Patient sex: M
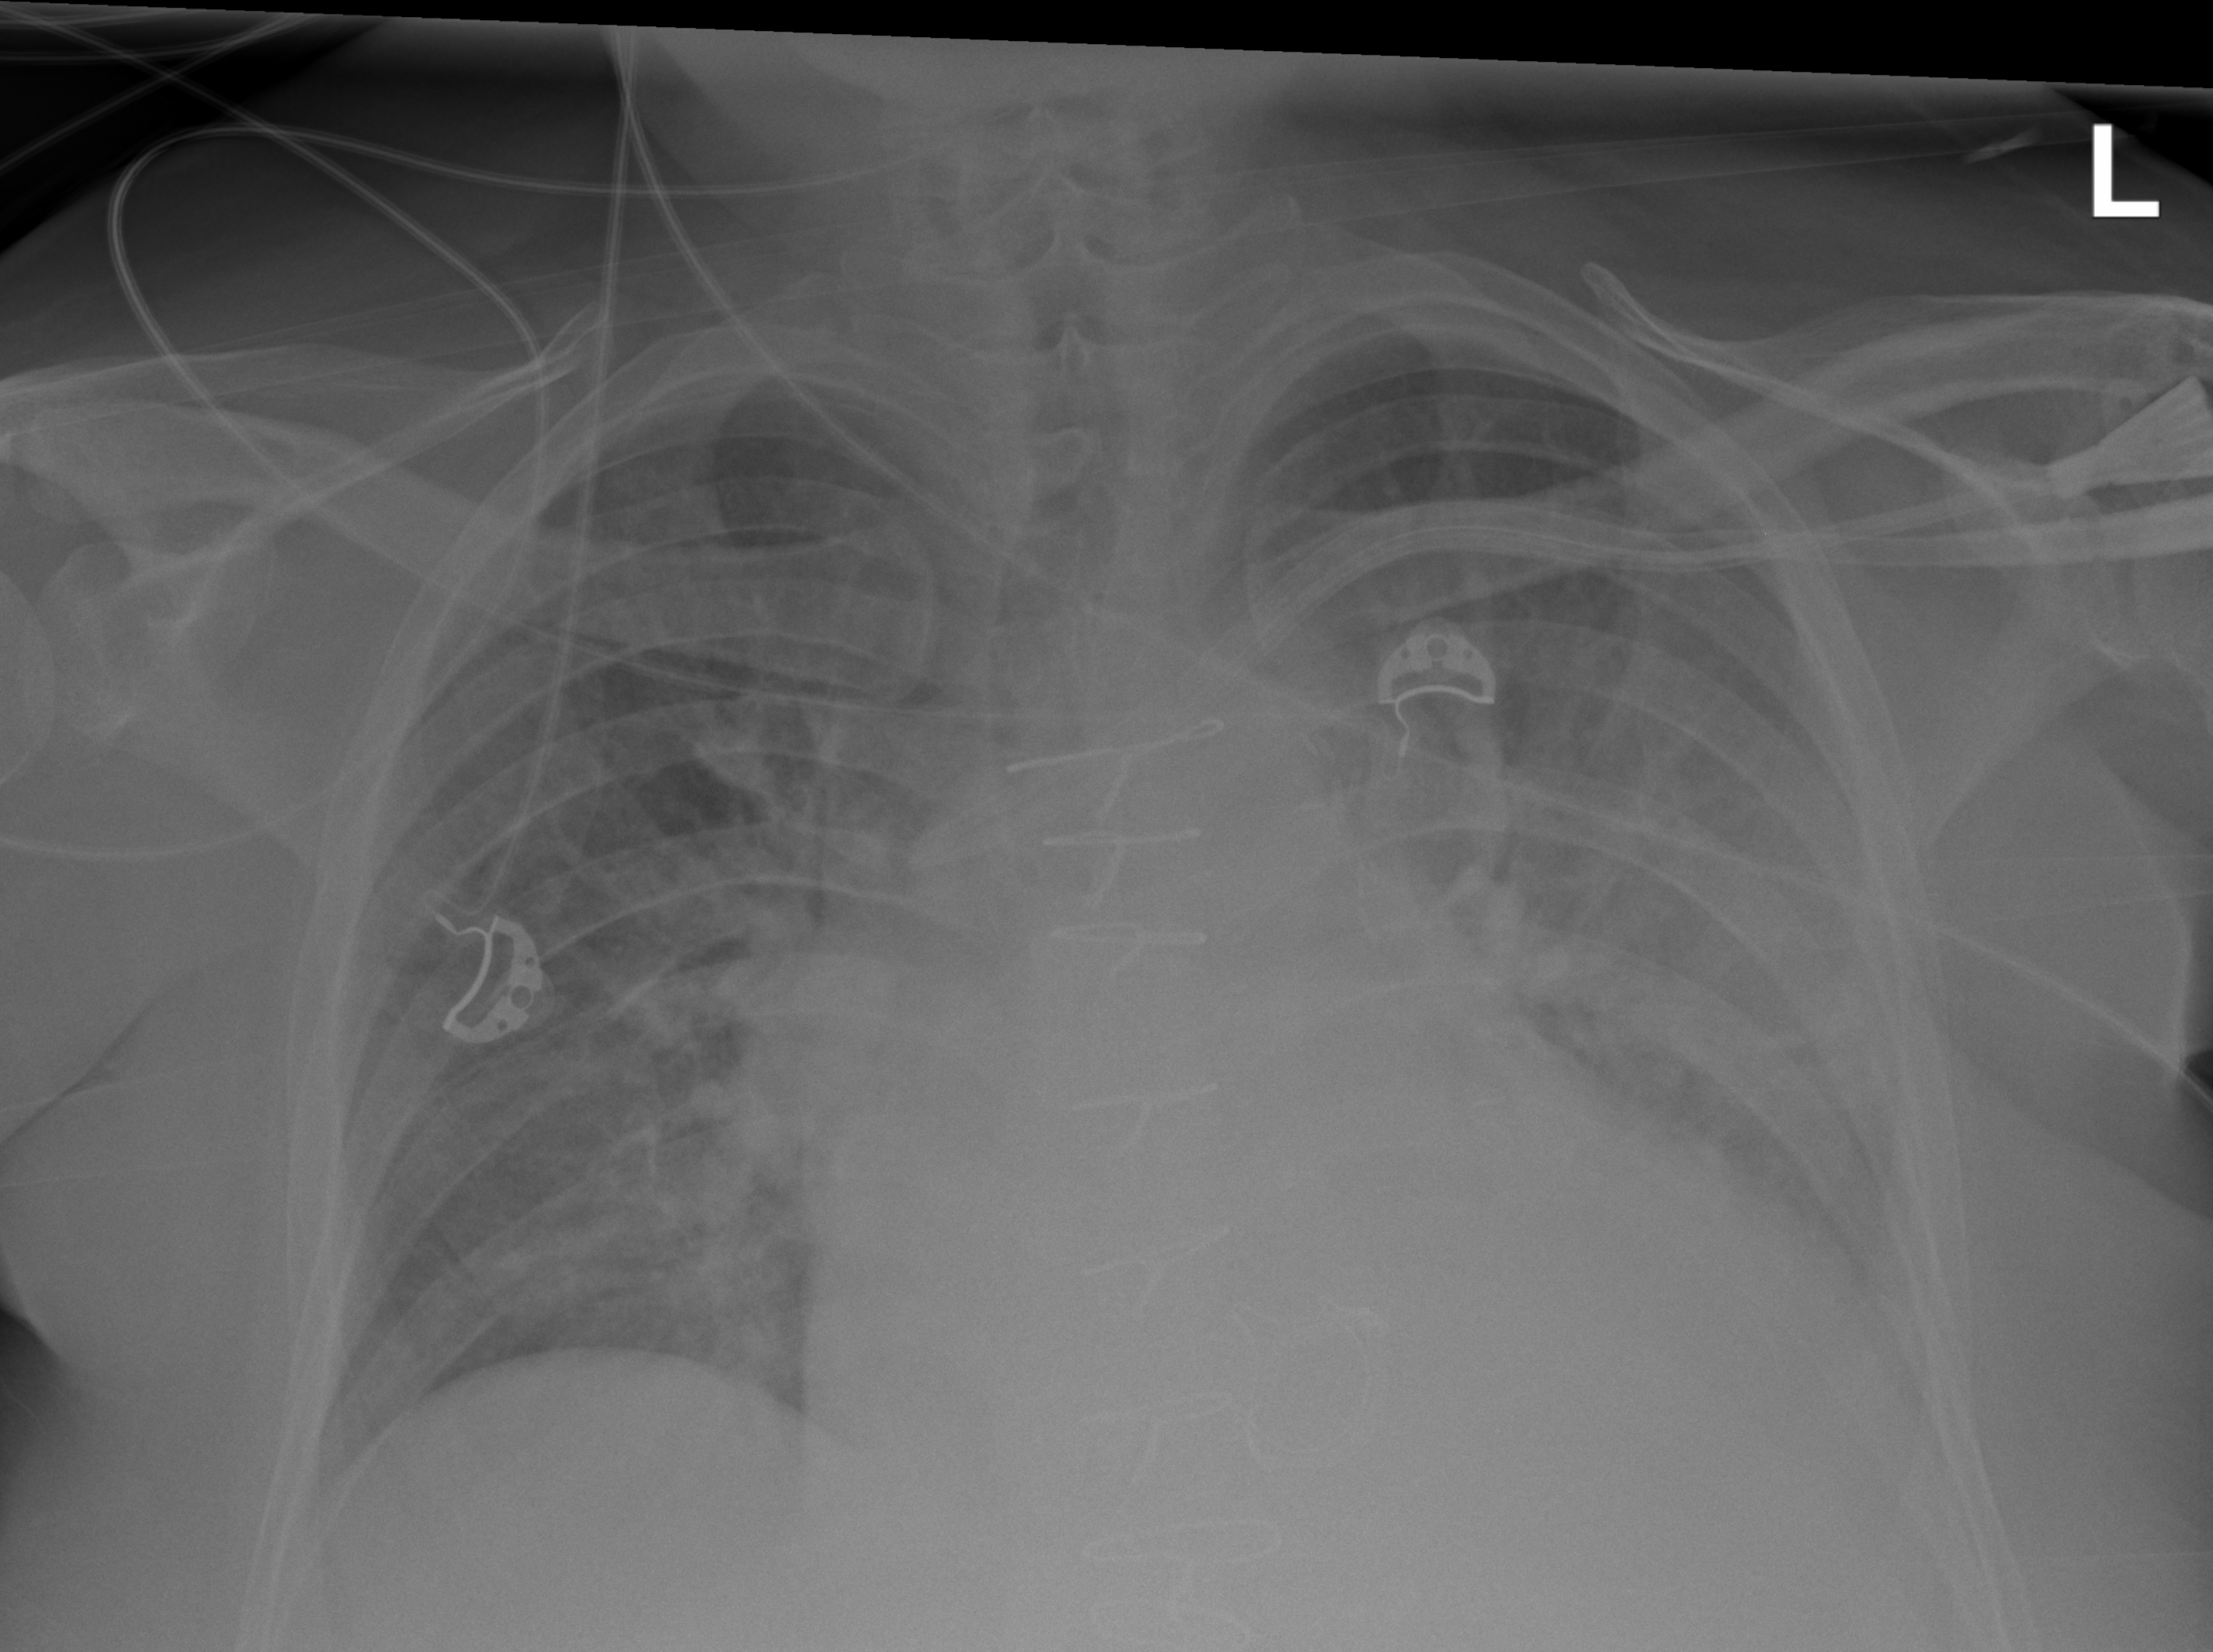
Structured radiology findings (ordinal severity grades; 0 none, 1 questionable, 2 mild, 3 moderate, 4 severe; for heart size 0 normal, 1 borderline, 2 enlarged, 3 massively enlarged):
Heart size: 2
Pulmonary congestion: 2
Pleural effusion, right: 0
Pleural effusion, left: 2
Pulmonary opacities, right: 2
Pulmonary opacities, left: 2
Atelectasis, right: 0
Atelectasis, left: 2